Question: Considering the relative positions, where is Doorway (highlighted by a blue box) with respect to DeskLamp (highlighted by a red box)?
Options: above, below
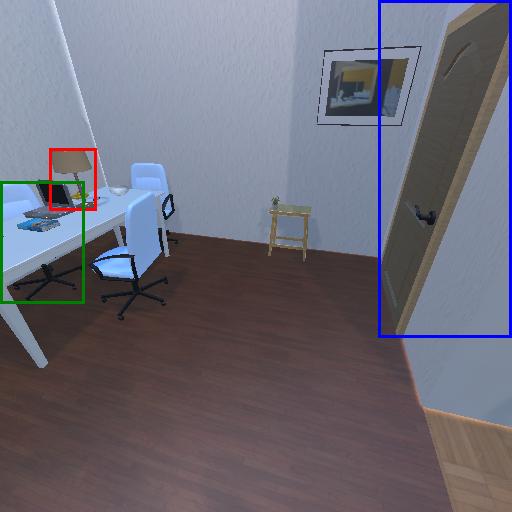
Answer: above